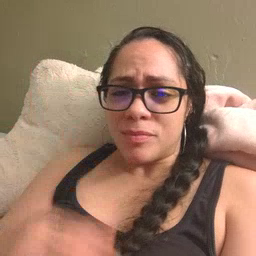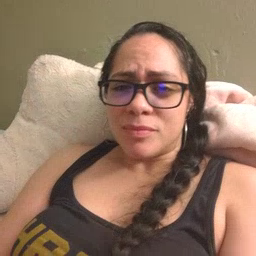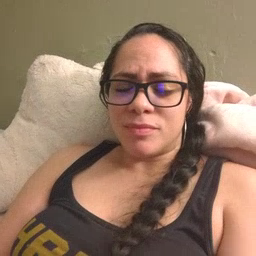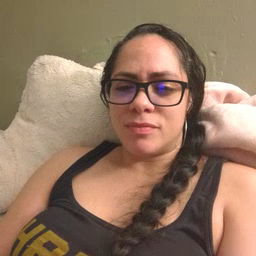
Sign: mom